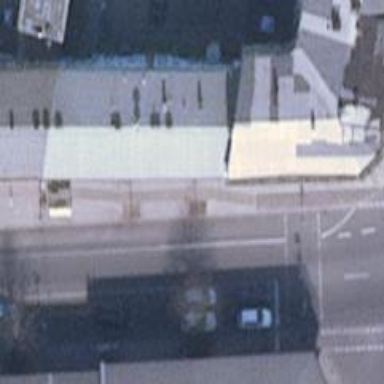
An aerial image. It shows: Beauty shop.